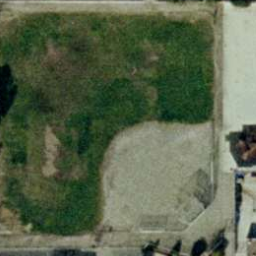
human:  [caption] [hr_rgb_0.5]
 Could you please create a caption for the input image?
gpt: It is a very old baseball diamond with sand and weeds .

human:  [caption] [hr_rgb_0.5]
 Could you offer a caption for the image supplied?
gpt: This is an old baseball diamond .

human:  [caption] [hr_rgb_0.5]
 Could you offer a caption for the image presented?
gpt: A baseball diamond composed of sand and weeds .

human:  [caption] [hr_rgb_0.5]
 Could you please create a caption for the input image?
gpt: It is a very old baseball diamond compose of sand and weeds .

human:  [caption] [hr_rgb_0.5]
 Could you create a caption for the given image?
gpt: It is a very old baseball diamond compose of sand and weeds .